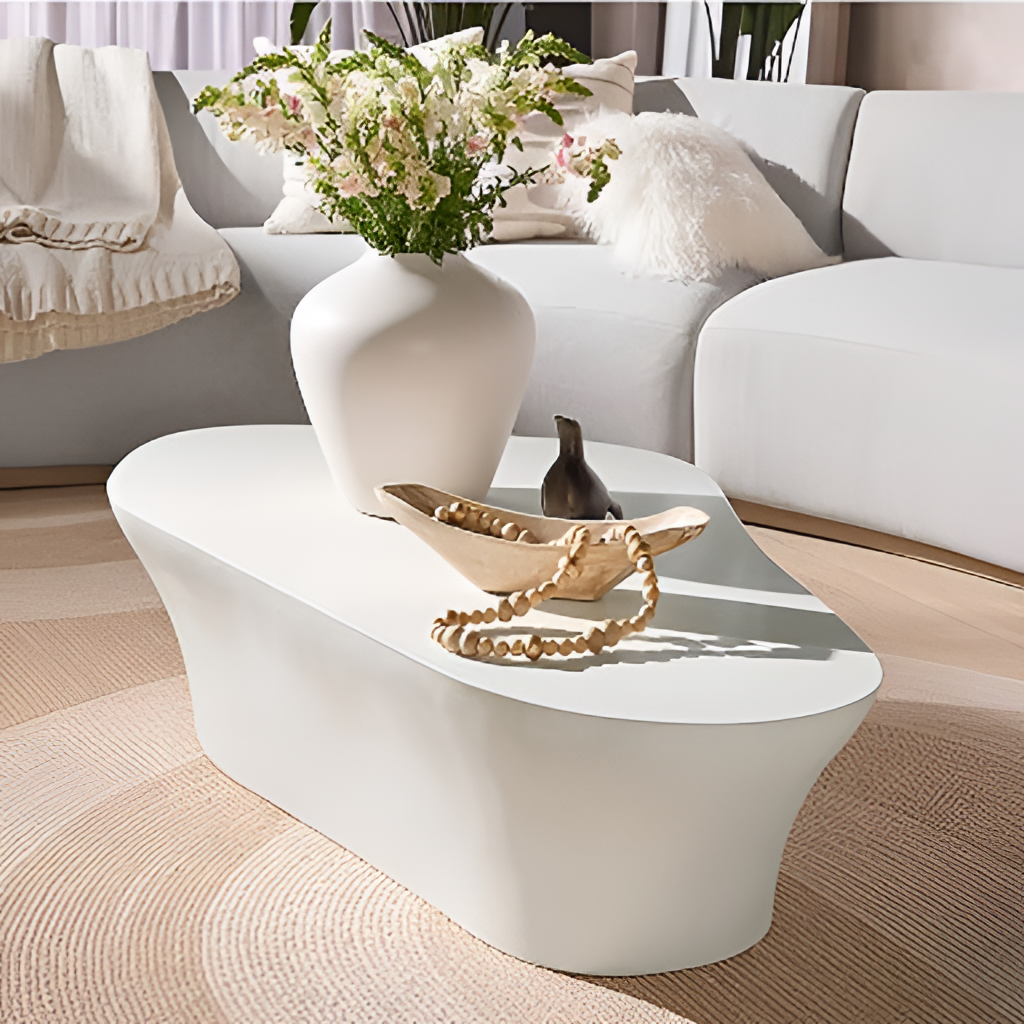
living room, white wood coffee table, wood flooring, with circular pattern, contemporary, wallpaper